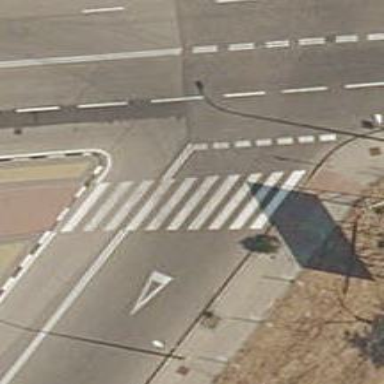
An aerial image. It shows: Uncontrolled crossing on the road.